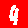
Digit: 9